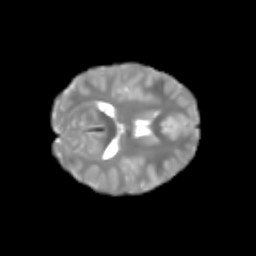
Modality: T2w
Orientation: axial
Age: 8
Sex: male
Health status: healthy